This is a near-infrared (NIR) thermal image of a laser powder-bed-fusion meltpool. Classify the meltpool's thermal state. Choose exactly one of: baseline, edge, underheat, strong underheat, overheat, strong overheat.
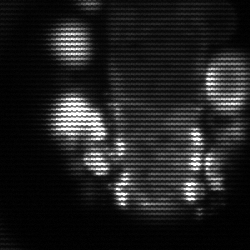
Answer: strong underheat